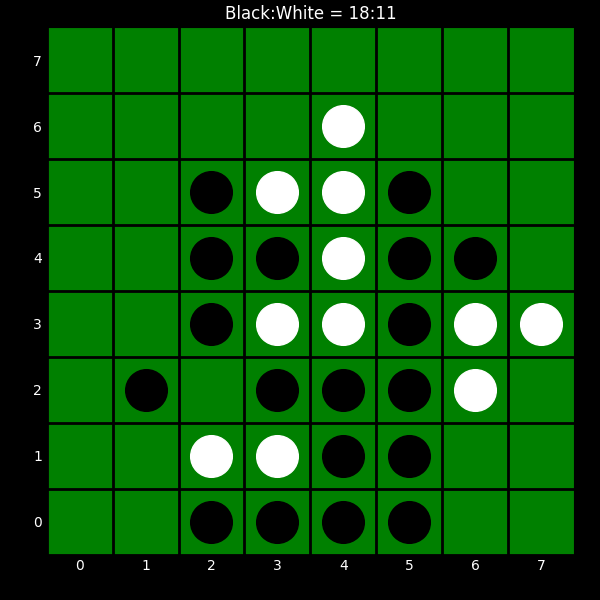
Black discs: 18
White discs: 11